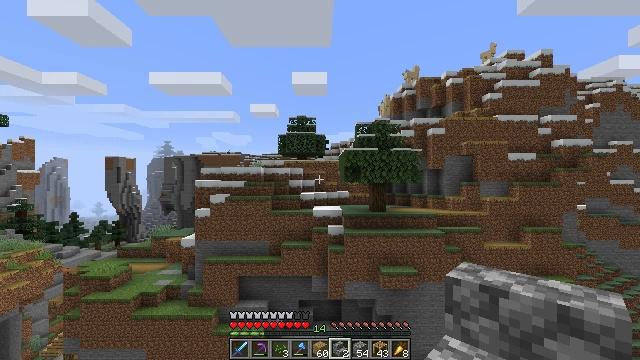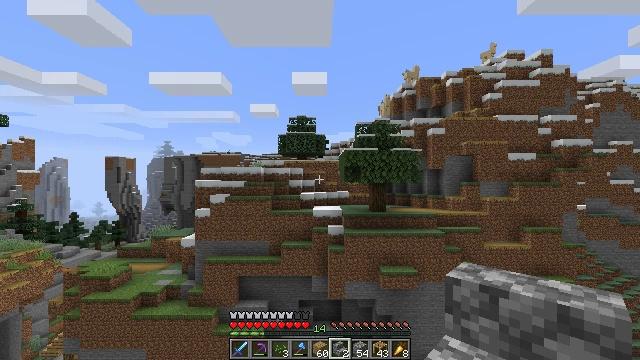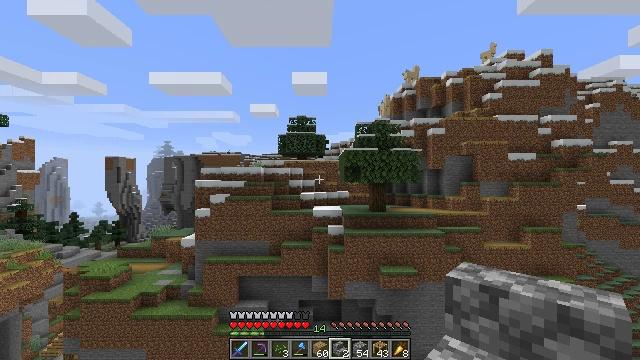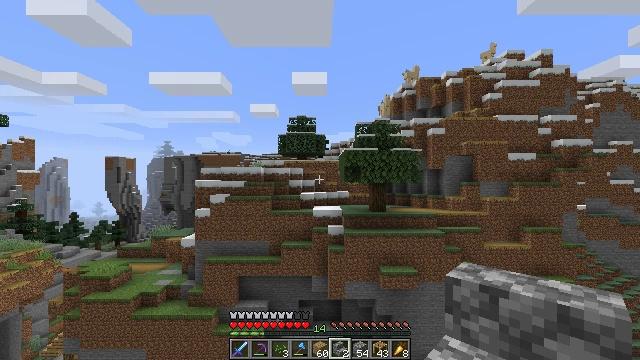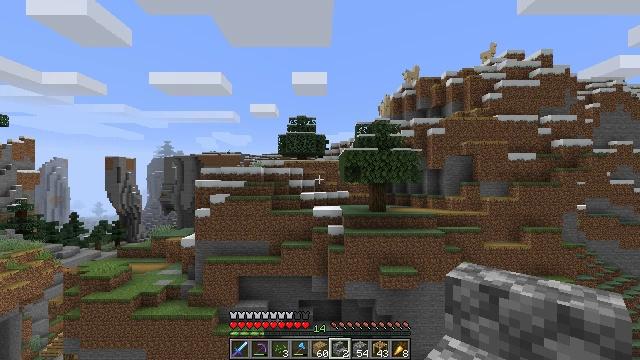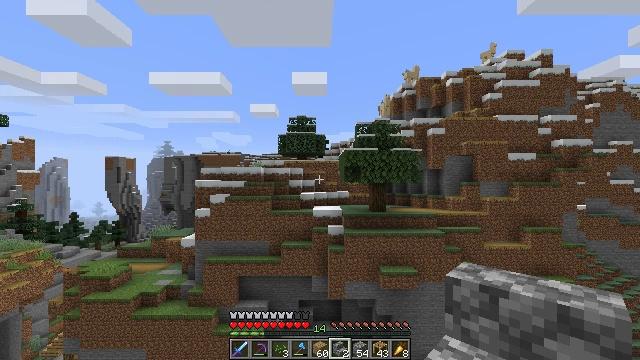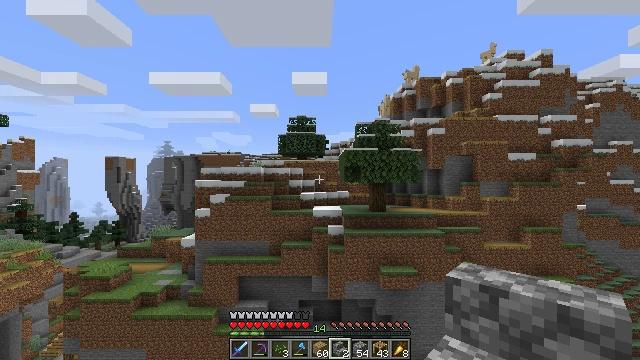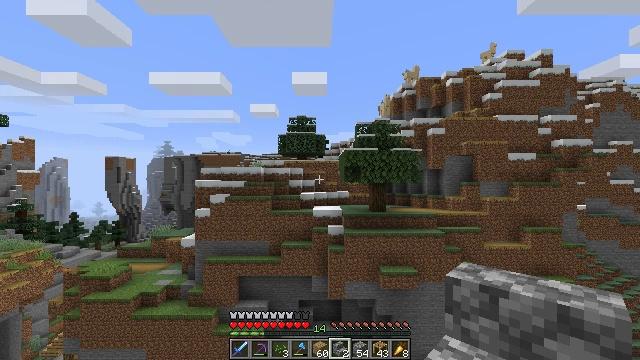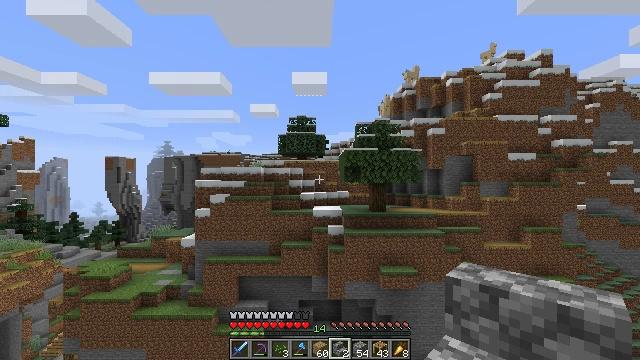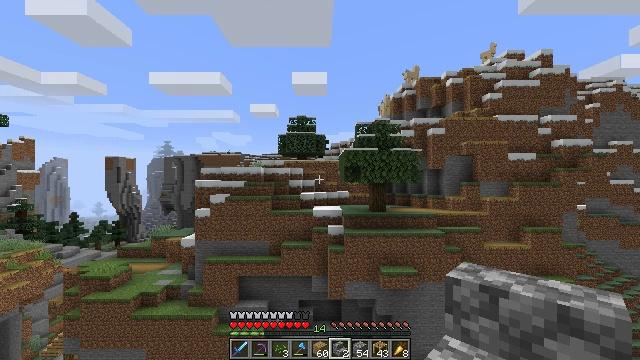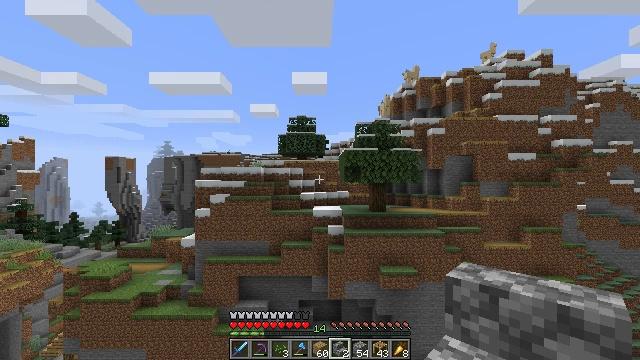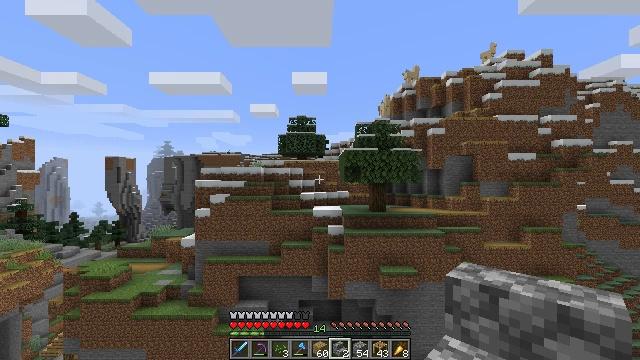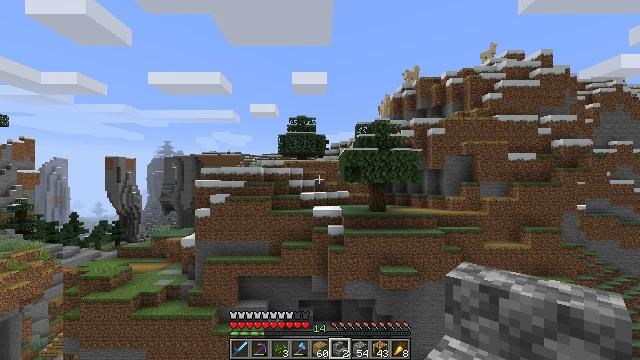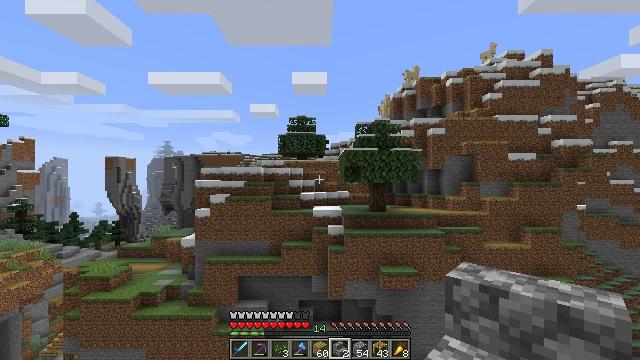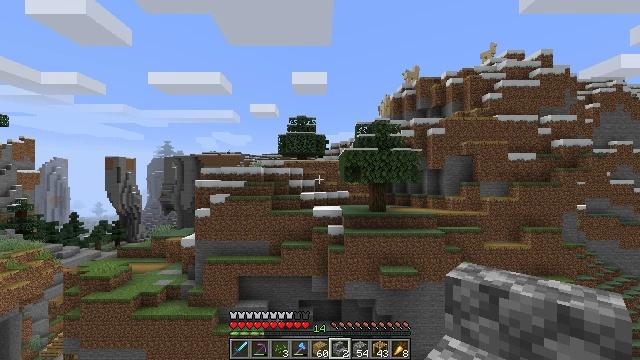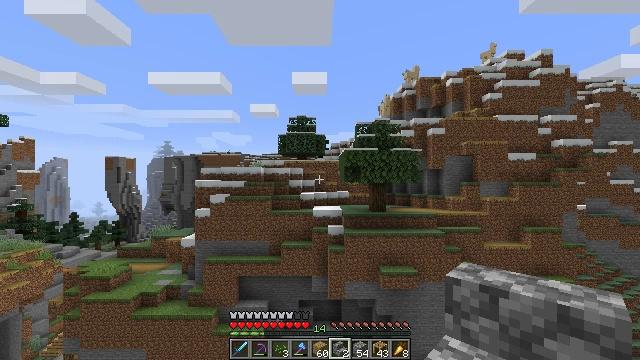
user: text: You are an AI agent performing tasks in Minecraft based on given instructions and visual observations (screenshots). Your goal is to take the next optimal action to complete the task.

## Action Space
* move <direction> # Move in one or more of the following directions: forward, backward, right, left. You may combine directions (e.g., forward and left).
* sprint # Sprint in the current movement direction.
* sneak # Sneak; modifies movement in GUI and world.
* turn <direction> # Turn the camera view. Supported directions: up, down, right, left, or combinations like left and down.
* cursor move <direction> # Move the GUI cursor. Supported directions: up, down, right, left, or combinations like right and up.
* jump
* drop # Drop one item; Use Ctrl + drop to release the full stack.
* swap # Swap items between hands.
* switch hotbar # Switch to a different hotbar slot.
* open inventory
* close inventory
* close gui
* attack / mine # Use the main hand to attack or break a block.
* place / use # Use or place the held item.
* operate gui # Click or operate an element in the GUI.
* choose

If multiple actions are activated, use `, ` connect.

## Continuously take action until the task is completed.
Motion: motion action
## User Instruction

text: Collect scaffolding blocks.
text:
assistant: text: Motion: no_op
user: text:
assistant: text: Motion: no_op
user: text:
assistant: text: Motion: no_op
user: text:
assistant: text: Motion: no_op
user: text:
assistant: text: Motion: no_op
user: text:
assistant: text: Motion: no_op
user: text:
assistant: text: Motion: no_op
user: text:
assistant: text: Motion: no_op
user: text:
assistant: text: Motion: no_op
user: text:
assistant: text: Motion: no_op
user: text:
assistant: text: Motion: no_op
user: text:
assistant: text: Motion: no_op
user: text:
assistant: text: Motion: no_op
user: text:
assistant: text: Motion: no_op
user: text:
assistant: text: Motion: no_op
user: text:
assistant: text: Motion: no_op
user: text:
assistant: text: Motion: no_op
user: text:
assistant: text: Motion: no_op
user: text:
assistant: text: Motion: no_op
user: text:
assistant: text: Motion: no_op
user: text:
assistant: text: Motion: no_op
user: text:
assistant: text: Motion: no_op
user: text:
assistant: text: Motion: no_op
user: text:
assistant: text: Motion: no_op
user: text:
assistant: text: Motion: no_op
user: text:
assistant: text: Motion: no_op
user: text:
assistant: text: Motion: no_op
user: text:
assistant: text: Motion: no_op
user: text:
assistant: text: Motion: no_op
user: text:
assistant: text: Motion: no_op